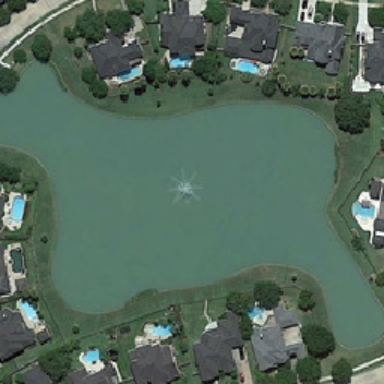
There are many swimming pools and houses near the light green pond .